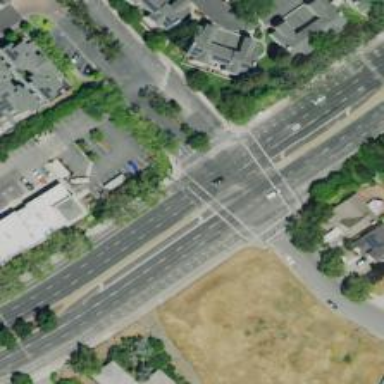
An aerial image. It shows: Solid stop line on the road.